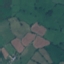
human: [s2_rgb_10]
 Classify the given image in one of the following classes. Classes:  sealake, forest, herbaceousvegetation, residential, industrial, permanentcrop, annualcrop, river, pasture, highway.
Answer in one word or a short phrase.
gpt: Pasture